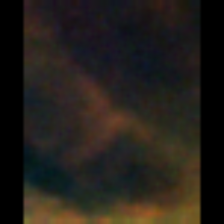
Taxon: Diatom_aggregate
Group: Diatoms